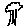
Label: tree